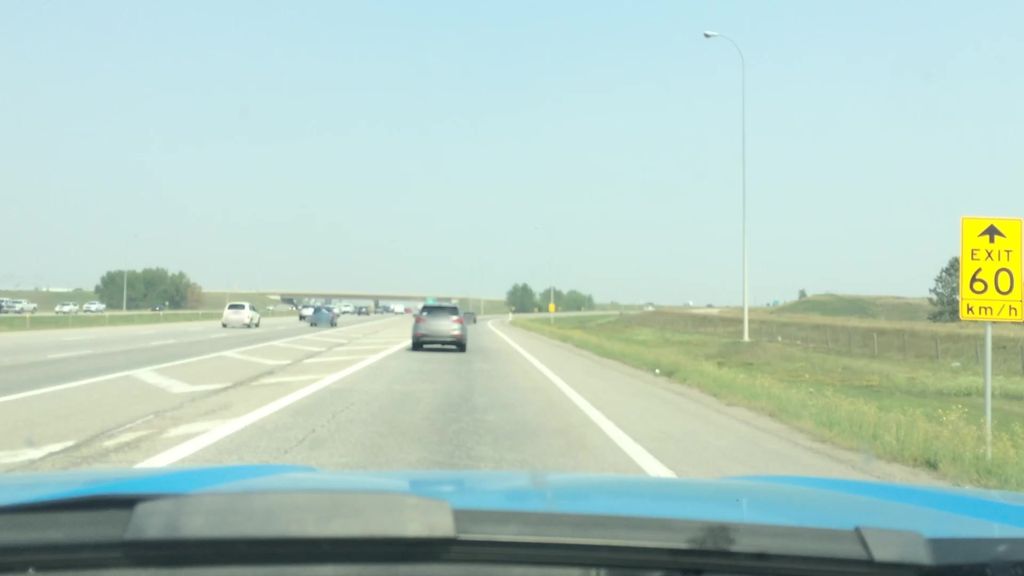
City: calgary